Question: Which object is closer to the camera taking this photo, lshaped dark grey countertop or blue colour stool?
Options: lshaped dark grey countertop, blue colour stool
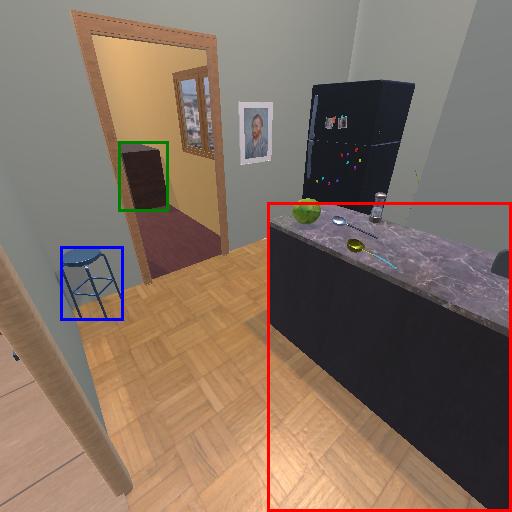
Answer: lshaped dark grey countertop